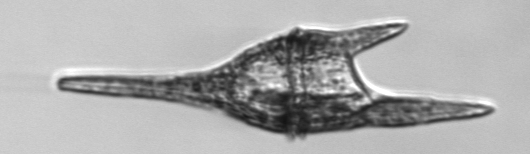
Label: Tripos_furca